Aerial crown-view tile of a tropical tree (Barro Colorado Island, Panama), acquired 20250217:
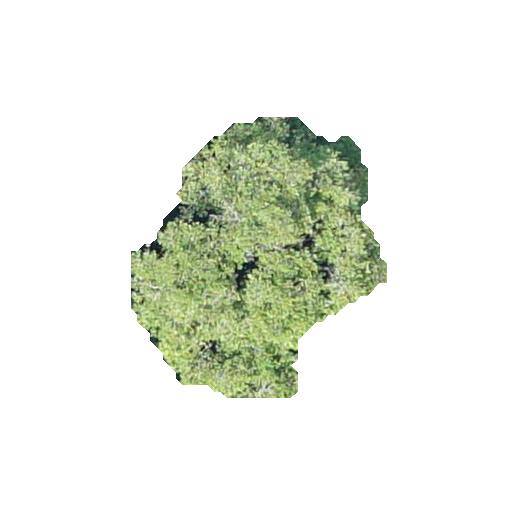
Species: Sloanea terniflora
GBIF accepted scientific name: Sloanea terniflora
Crown area: 71.39 m²